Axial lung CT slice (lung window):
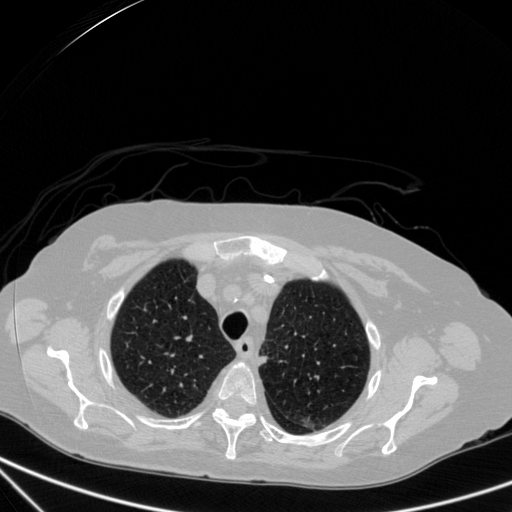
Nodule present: no